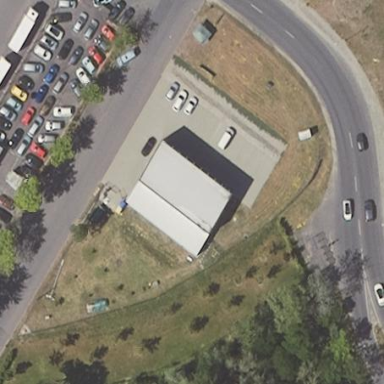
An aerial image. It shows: Shed building.